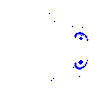
Particle: electron